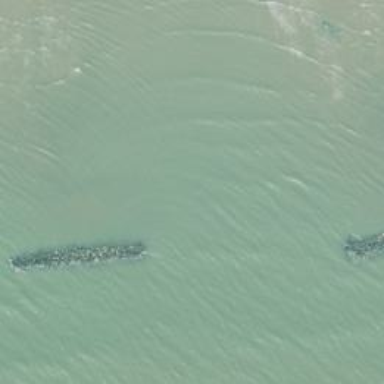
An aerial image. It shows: Breakwater structure.